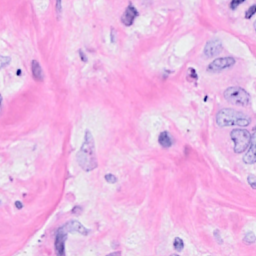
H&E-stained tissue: Breast